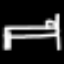
Label: bed